Question: I'm trying to setup a unit test with reports generated by <URL> is printed in the report.
Test case names are generated dynamically in the form of: test_ + user agent string. User agent strings contain spaces and dots and this is the root cause for incomplete test case names in the report.
Any ideas how I could get the full test case names in the report without doing any string replacement for the user agent names? I need to be able to easily copy/paste original user agents from the report.

'''
ok test_HTC_Desire_X Build/JRO03C) AppleWebKit/534.30 (KHTML, like Gecko) Version/4.0 Mobile Safari/534.30 (__main__.TestUserAgents)
F test_Mozilla/5.0 (Android; Mobile; rv:24.0) Gecko/24.0 Firefox/24.0 (__main__.TestUserAgents)
F test_Mozilla/5.0 (Linux; Android 4.1.2; GT-I9105P Build/JZO54K) AppleWebKit/535.19 (KHTML, like Gecko) Chrome/18.0.1025.166 Mobile Safari/535.19 (__main__.TestUserAgents)
ok test_Mozilla/5.0 (Linux; U; Android 4.0.4; nl-nl; GT-N8010 Build/IMM76D) AppleWebKit/534.30 (KHTML, like Gecko) Version/4.0 Safari/534.30 (__main__.TestUserAgents)
F test_Opera/9.80 (Android; Opera Mini/7.5.33361/31.1448; U; en) Presto/2.8.119 Version/11.1010 (__main__.TestUserAgents)
'''
Test cases are generated dynamically like that:
'''
import unittest
import csv
import requests
import HTMLTestRunner
class TestUserAgents(unittest.TestCase):
'''Placeholder class. Test methods are added dynamically
via for/in loop at the end of the file.
'''
pass
def create_test(ua):
url = 'http://example.com'
def test(self):
user_agent = {'User-agent': '%s' % ua}
response = requests.get(url, headers = user_agent)
self.assertTrue('teststring' not in response.url)
return test
def suite():
s1 = unittest.TestLoader().loadTestsFromTestCase(TestUserAgents)
return unittest.TestSuite([s1])
def run(suite, report = "report.html"):
with open(report, "w") as f:
HTMLTestRunner.HTMLTestRunner(
stream = f,
title = 'Test User Agents Report',
verbosity = 2,
description = 'Test UserAgents description'
).run(suite)
if __name__ == '__main__':
ua_file = open('user_agents_sample.csv')
user_agents = csv.reader(ua_file)
for os, browser, ua in user_agents:
test_func = create_test(ua)
setattr(TestUserAgents, 'test_{0}'.format(ua), test_func)
run(suite())
'''
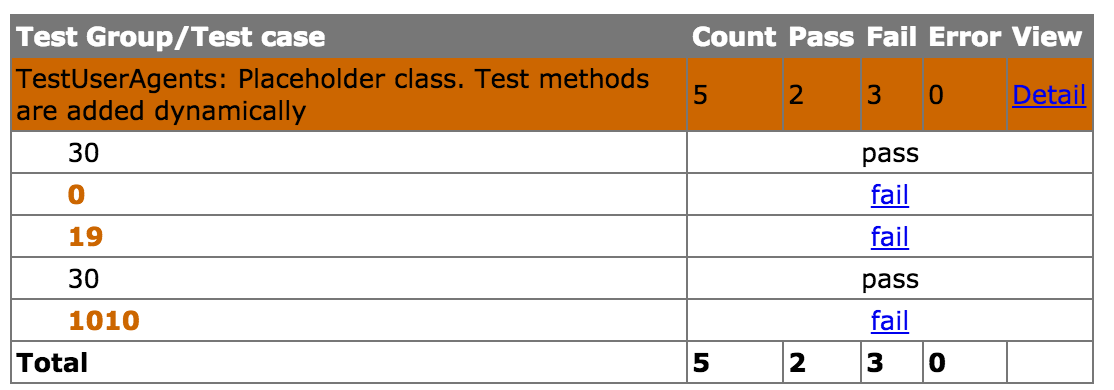
Answer: Solved it by modifying a function in 'HTMLTestRunner.py' which generates test report. This is not an ideal solution but works just fine. Note the 'name' variable which is now split with 'test_', which is my custom prefix for dynamically generated test cases.
'''
def _generate_report_test(self, rows, cid, tid, n, t, o, e):
# e.g. 'pt1.1', 'ft1.1', etc
has_output = bool(o or e)
tid = (n == 0 and 'p' or 'f') + 't%s.%s' % (cid+1,tid+1)
# name = t.id().split('.')[-1]
name = t.id().split('test_')[-1]
doc = t.shortDescription() or ""
desc = doc and ('%s: %s' % (name, doc)) or name
tmpl = has_output and self.REPORT_TEST_WITH_OUTPUT_TMPL or self.REPORT_TEST_NO_OUTPUT_TMPL
'''